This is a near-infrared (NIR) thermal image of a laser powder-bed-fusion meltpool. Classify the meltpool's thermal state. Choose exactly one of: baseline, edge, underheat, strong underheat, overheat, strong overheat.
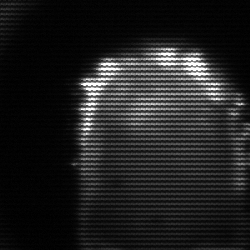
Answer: baseline